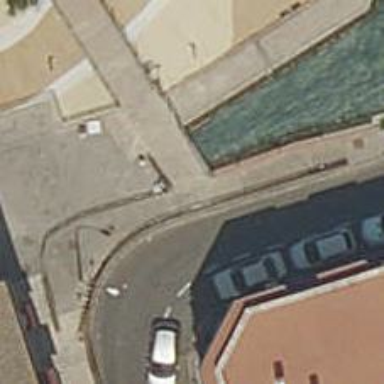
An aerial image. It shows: Road with steps.